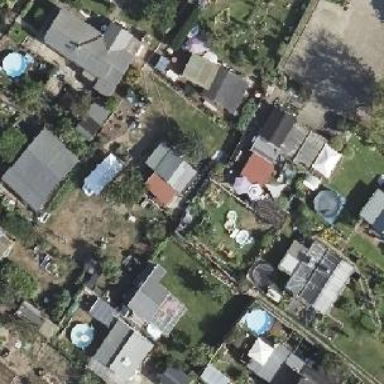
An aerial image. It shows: Plot within allotments.